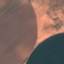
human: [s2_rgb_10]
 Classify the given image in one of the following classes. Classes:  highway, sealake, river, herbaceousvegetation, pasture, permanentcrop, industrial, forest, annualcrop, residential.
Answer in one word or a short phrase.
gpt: AnnualCrop